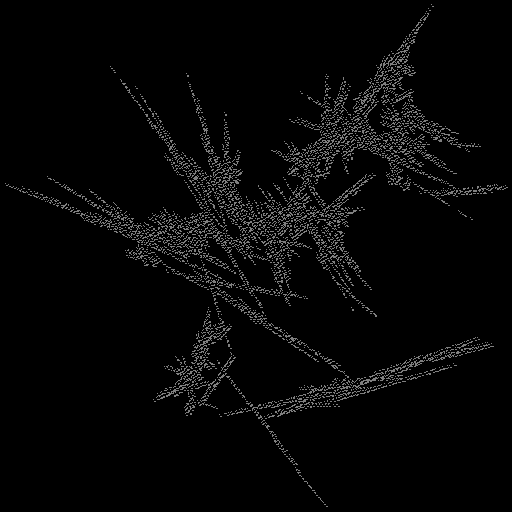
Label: groundpine